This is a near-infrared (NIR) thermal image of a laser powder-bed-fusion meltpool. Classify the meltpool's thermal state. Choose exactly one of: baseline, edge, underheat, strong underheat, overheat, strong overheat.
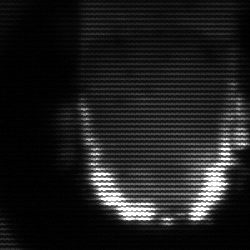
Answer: baseline